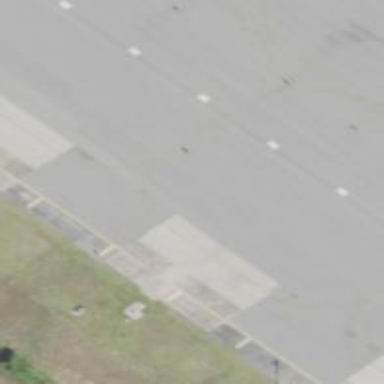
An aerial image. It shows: View of taxiway at the airport.